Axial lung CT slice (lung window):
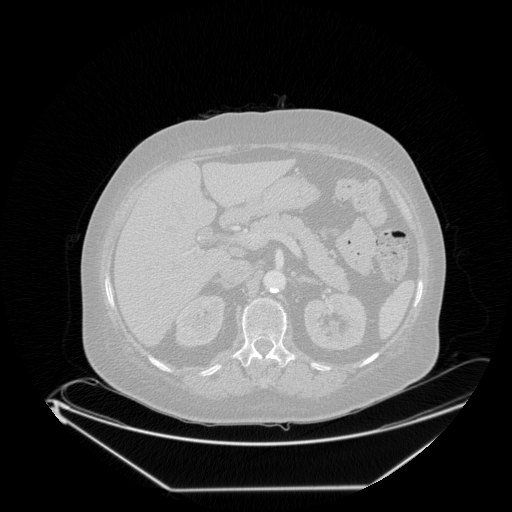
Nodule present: no